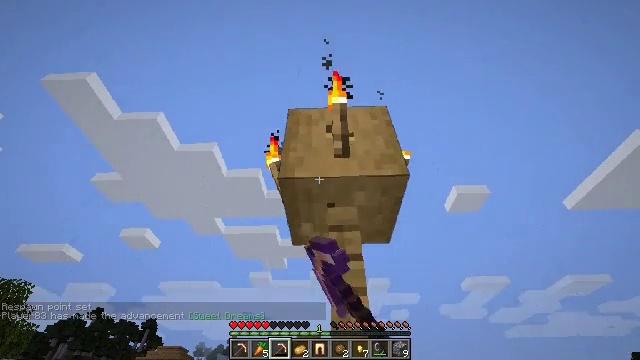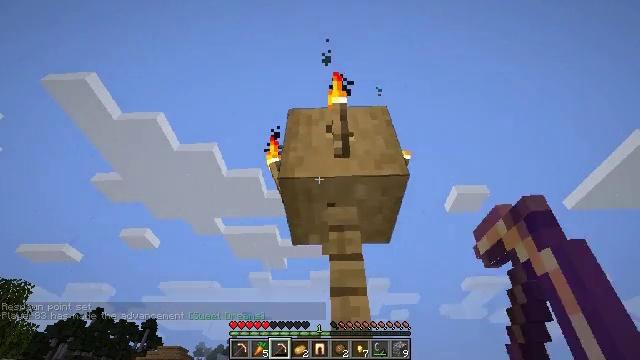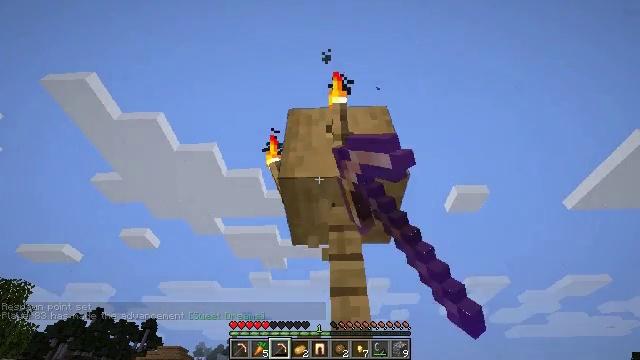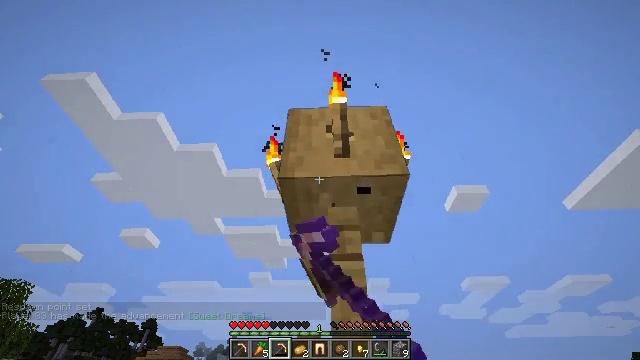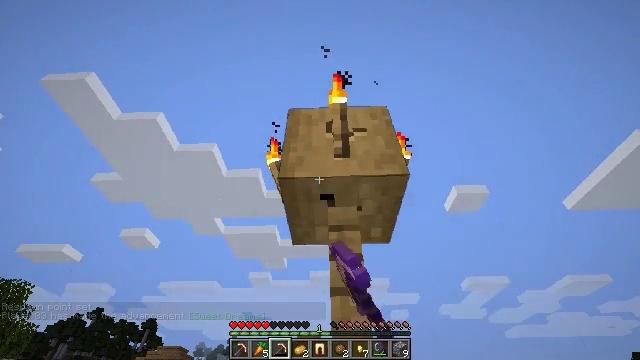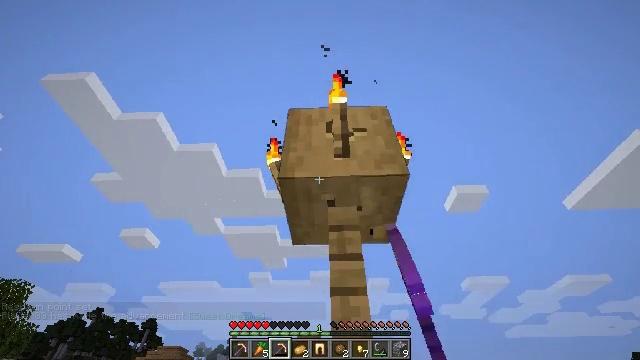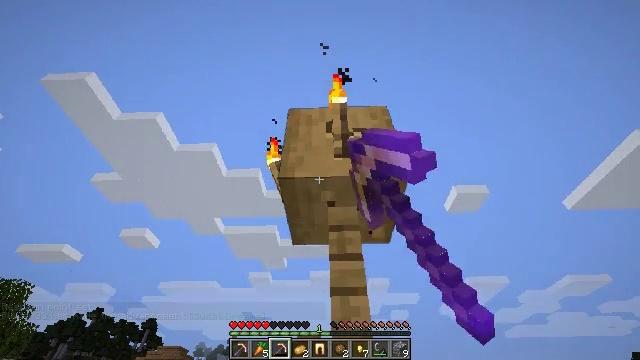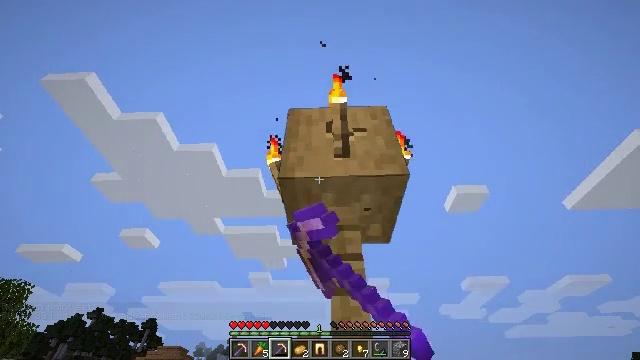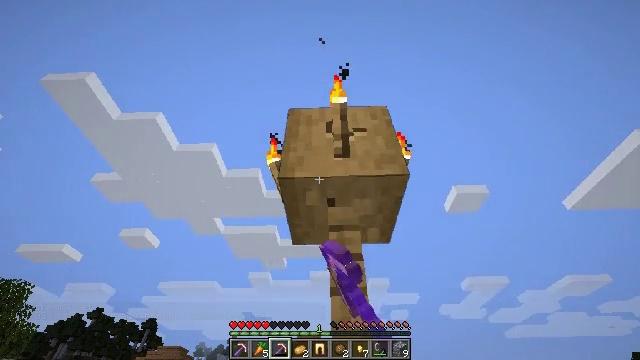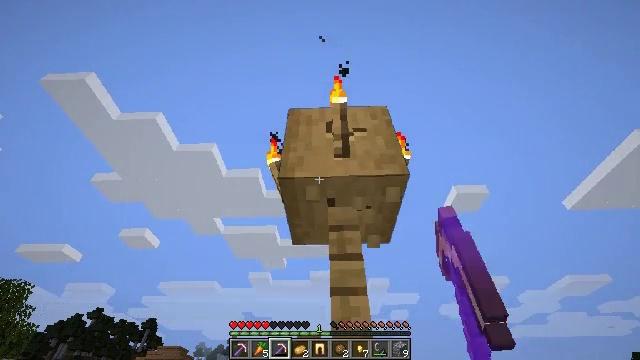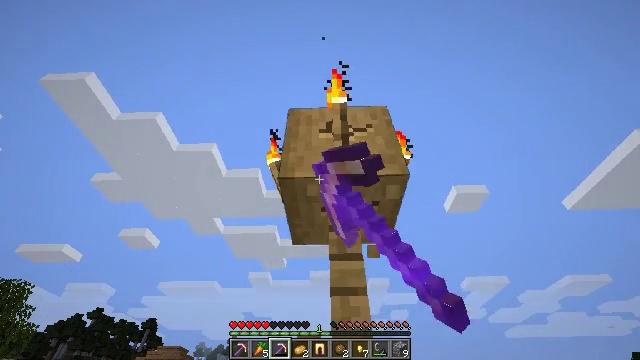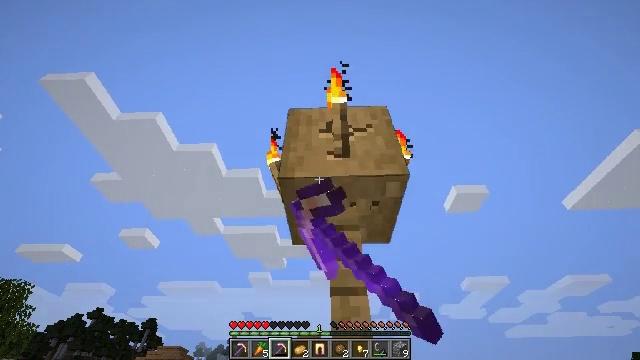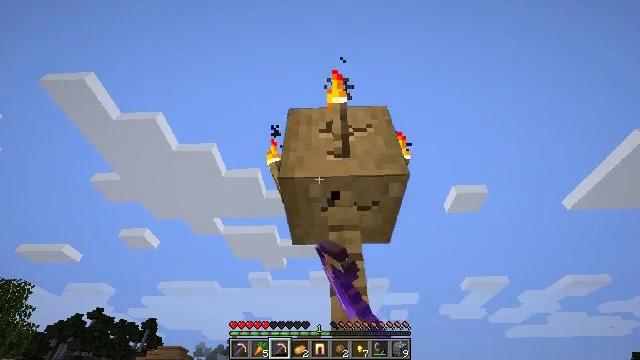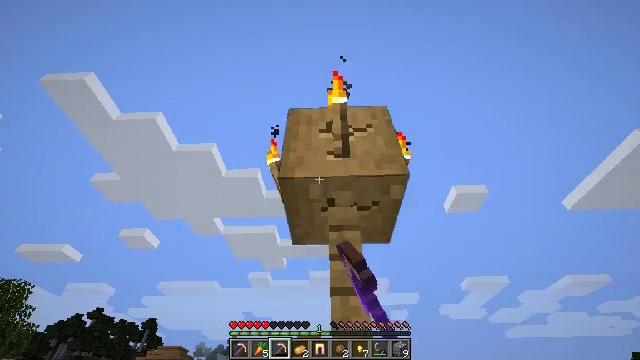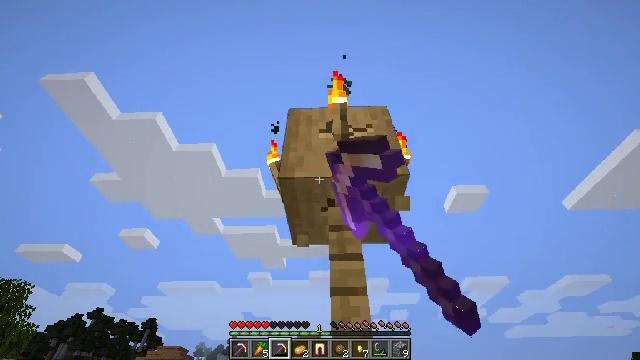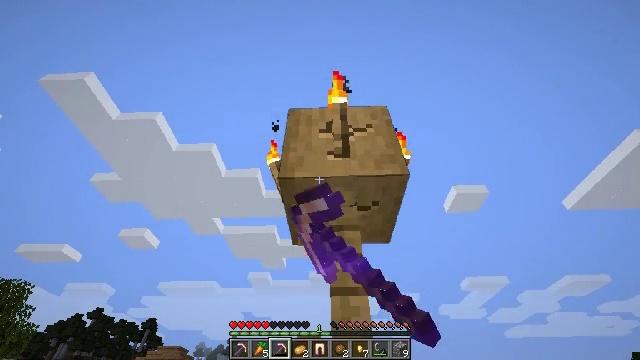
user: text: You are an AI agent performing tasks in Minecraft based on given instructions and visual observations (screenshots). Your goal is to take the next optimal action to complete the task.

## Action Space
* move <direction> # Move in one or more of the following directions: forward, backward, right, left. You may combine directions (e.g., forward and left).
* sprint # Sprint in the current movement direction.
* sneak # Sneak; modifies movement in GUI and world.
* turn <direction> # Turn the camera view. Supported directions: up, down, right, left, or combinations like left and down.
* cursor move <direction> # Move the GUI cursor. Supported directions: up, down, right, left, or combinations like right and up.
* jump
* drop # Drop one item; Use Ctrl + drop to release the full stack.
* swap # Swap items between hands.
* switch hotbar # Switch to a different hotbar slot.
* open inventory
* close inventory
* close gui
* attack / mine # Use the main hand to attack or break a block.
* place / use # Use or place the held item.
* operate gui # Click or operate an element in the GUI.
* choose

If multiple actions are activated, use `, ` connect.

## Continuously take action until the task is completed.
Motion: motion action
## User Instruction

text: Gather stripped oak wood for building.
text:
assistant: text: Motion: attack / mine
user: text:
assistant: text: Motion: attack / mine
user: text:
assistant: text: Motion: attack / mine
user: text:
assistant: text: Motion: attack / mine
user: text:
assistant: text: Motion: attack / mine
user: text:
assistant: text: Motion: attack / mine
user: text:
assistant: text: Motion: attack / mine
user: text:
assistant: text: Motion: attack / mine
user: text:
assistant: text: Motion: attack / mine
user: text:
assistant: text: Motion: attack / mine
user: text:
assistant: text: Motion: attack / mine
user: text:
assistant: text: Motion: attack / mine
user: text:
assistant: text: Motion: attack / mine
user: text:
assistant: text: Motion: attack / mine
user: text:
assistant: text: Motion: attack / mine
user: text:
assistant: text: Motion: attack / mine
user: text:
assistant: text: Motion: attack / mine
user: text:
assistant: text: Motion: attack / mine
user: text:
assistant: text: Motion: attack / mine
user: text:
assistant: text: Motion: attack / mine
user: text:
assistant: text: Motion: attack / mine
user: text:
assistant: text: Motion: attack / mine
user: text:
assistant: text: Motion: attack / mine
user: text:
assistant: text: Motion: attack / mine
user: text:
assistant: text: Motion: attack / mine
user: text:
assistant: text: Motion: attack / mine
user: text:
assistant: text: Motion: attack / mine
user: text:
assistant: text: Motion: attack / mine
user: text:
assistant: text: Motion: attack / mine
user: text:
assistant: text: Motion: attack / mine